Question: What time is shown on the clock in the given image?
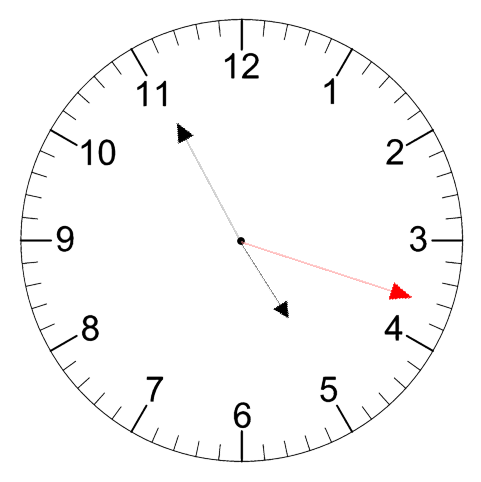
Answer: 04:55:18